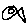
Label: fish